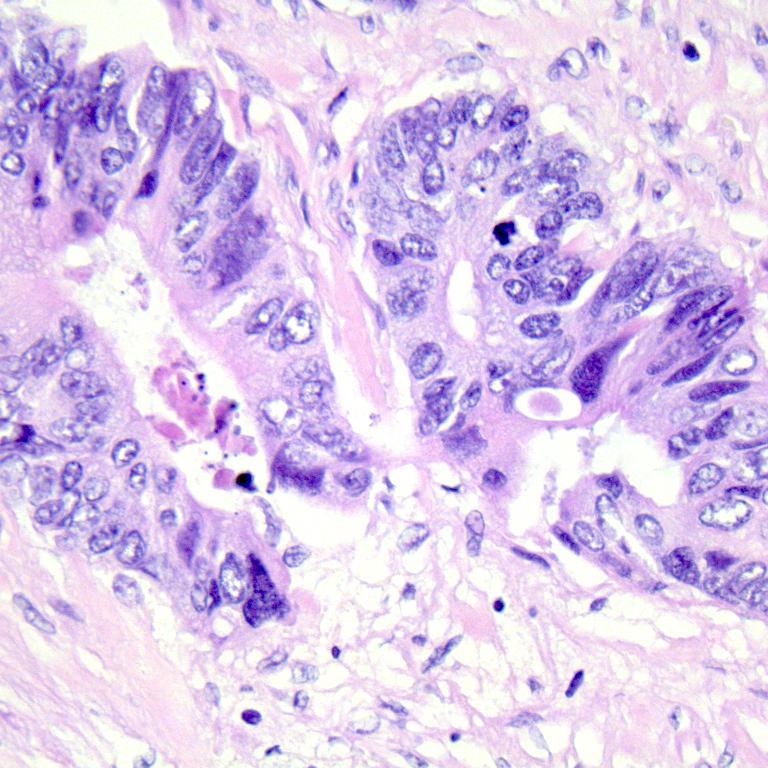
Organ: colon
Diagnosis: adenocarcinomas